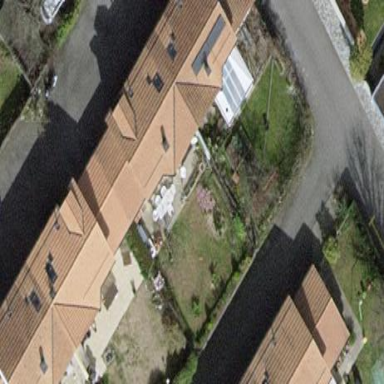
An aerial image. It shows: Garden surrounded by fence.